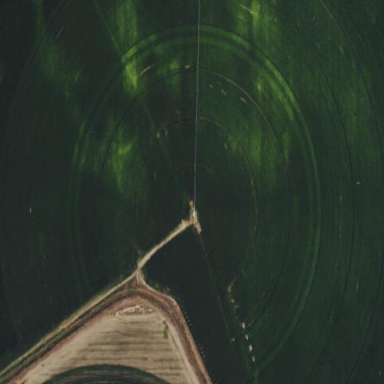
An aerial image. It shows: Farmland with pivot irrigation system.